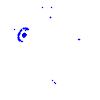
Particle: kaon